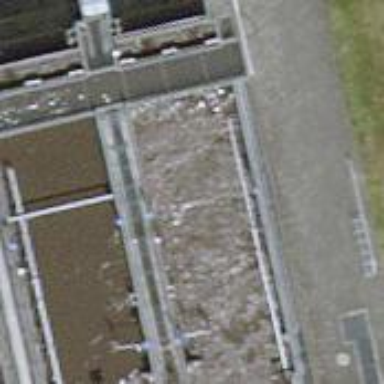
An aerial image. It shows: Body of wastewater.